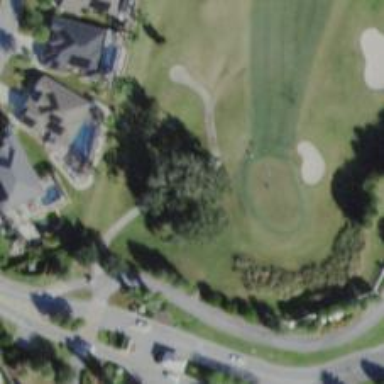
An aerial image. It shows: Golf cartpath that is also road path.